【题型】填空题　【知识点】解析几何　【难度】medium
已知椭圆$C:\dfrac{x^2}{a^2}+\dfrac{y^2}{b^2}=1(a>b>0)$的左、右焦点分别为$F_1$、$F_2$，$A$、$B$在该椭圆上，四边形$AF_1F_2B$是等腰梯形，且$|AF_1|=|F_1F_2|$，$\angle AF_2B=\dfrac{\pi}{2}$，则$C$的离心率为\underline{\quad\quad}．
【解答】
【答案】$\boldsymbol{\dfrac{\sqrt{3}-1}{2}}$

\vspace{0.5em}

【分析】设$\angle BAF_2=\angle AF_2F_1=\angle F_1AF_2=\theta$，根据条件求得$\theta=\dfrac{\pi}{6}$，由椭圆定义得$|AF_2|=2a-2c$，从而利用$\cos\angle F_1AF_2=\dfrac{a-c}{2c}=\cos\dfrac{\pi}{6}$求得离心率．

\vspace{0.5em}

【详解】设椭圆$C$的半焦距为$c$，依题意，$AB\parallel F_1F_2$，又$|AF_1|=|F_1F_2|$，

如图，

设$\angle BAF_2=\angle AF_2F_1=\angle F_1AF_2=\theta$，

$\because$四边形$AF_1F_2B$为等腰梯形，$\therefore \angle AF_1F_2=\angle BF_2F_1$，即$\pi-2\theta=\theta+\dfrac{\pi}{2}$，$\therefore \theta=\dfrac{\pi}{6}$，

由椭圆定义知，$|AF_2|=2a-2c$，$\therefore \cos\angle F_1AF_2=\dfrac{\frac{1}{2}|AF_2|}{|AF_1|}=\dfrac{a-c}{2c}=\cos\dfrac{\pi}{6}=\dfrac{\sqrt{3}}{2}$，

解得$\dfrac{c}{a}=e=\dfrac{\sqrt{3}-1}{2}$．

故答案为：$\boldsymbol{\dfrac{\sqrt{3}-1}{2}}$．
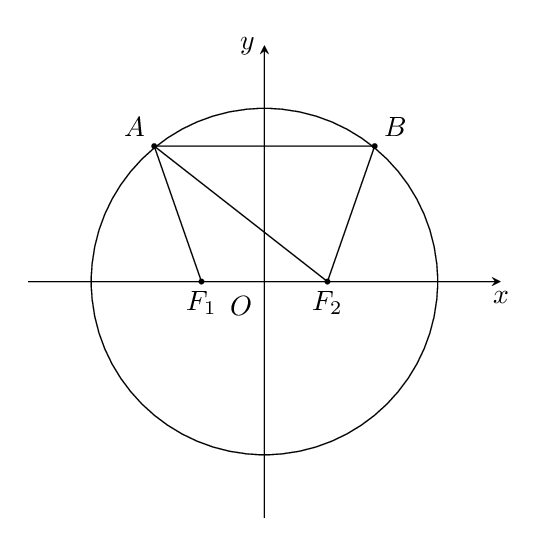